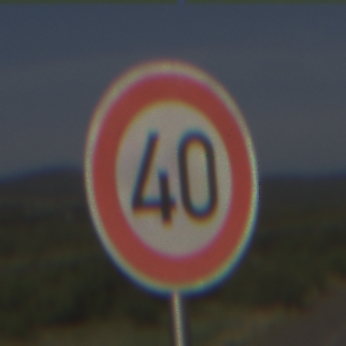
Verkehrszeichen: Geschwindigkeit40
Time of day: MorningAfternoon
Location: Outdoor (RoadRail)
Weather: PartlyCloudy
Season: NotSpecified
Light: Natural